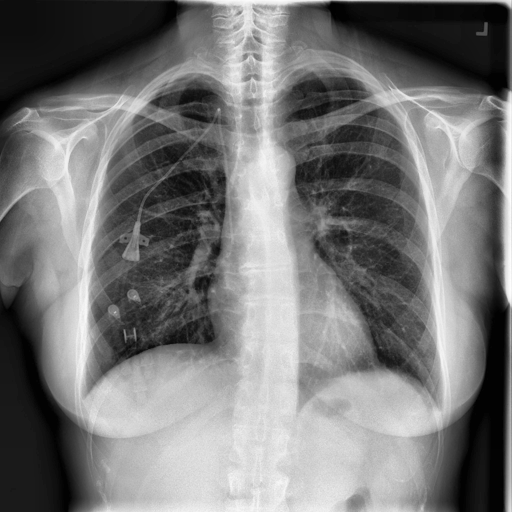
Finding: NORMAL